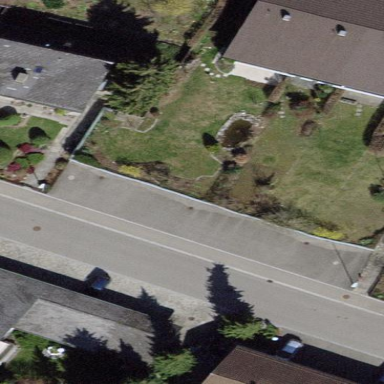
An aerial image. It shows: Group of garages.